Question: I try to access the value of my json objects in sap ui5, but the getproperty function cannot access the required data.
But, at first, I have created a xsodata file with some service definitions, e.g.
'''
"CUSTOMER_ATTR_G3" as "Customers";
'''
Then I try to get these data in view.js file with the following code:
'''
oModel.loadData("UserInterface_G3/SERVICES/CUSTOMER_ATTR_G3.xsodata/Customers?$select=CUSTOMER_ID,CUSTOMER_DESCRIPTION&$format=json");
'''
When I am using console.log(oModel) I see in the odata section that the values are in the object but I cannot access to them. The following screenshot should show the structure of the object:

I tried for instance:
'''
console.log(oModel.getProperty('/CUSTOMER_DESCRIPTION'));
'''
or
'''
console.log(oModel.getProperty('results/CUSTOMER_DESCRIPTION'));
'''
But I cannot access the values of the object.
Does anybody have an idea on that?
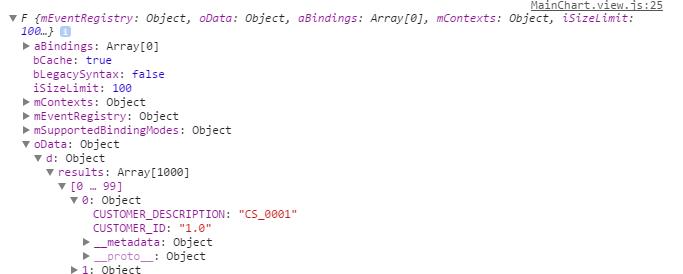
Answer: > console.log(oModel.getProperty('results/CUSTOMER_DESCRIPTION'));
You need to access your Property like that:
'''
console.log(oModel.getProperty('d/results/0/CUSTOMER_DESCRIPTION'));
'''
You forgot the position inside of your Array. Your Path needs the position, so if you want to get the first entry 'CS_0001' then you have to write 'result/0/CUSTOMER_DESCRIPTION'.
Actually it depends on your Model, how you have to access the Property. Can you pls show me how you defined your oModel?